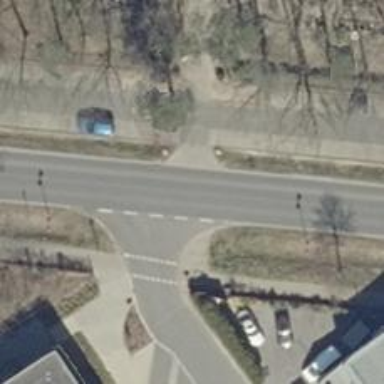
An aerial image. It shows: Unmarked crossing on the road.